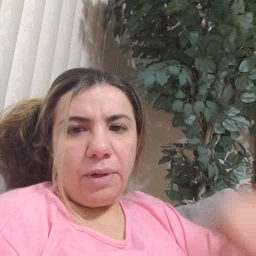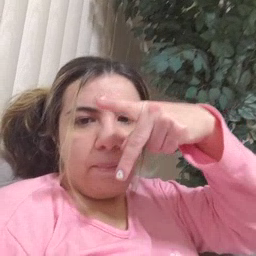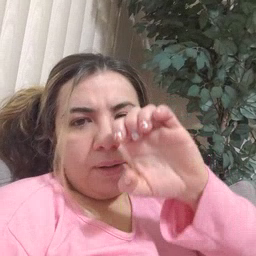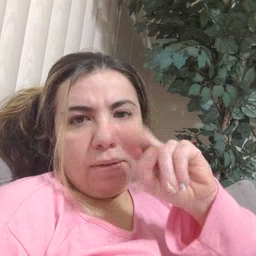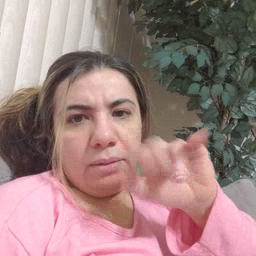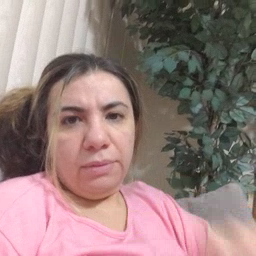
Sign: penny